Aerial crown-view tile of a tropical tree (Barro Colorado Island, Panama), acquired 20250818:
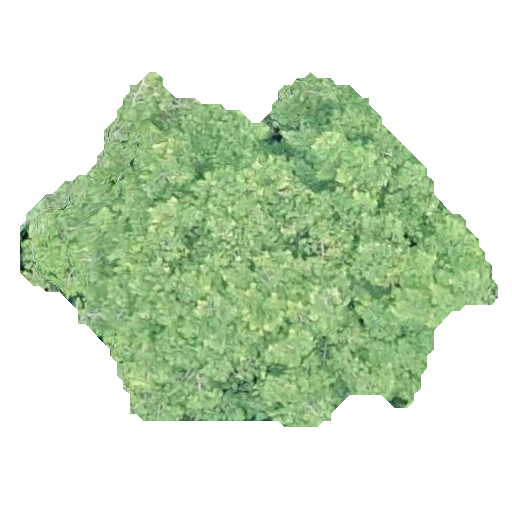
Species: Virola surinamensis
GBIF accepted scientific name: Virola surinamensis
Crown area: 162.966 m²